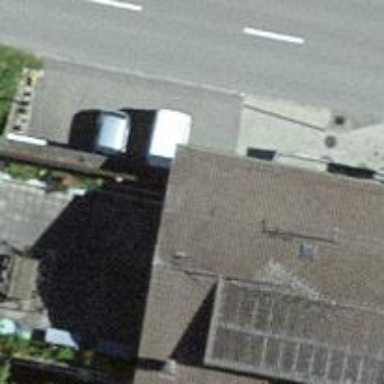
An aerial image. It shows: Car shop.